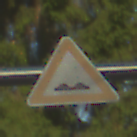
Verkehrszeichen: UnebeneFahrbahn
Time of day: SunriseSunset
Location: Outdoor (Suburban)
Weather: PartlyCloudy
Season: NotSpecified
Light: Natural